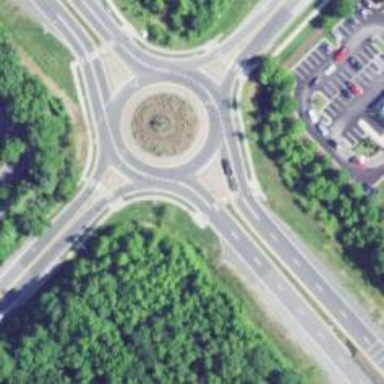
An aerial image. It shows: Roundabout on trunk road with asphalt surface.